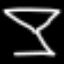
Label: hourglass